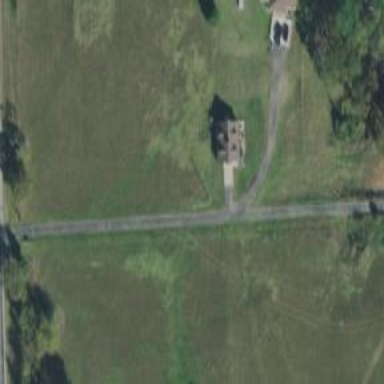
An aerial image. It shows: Driveway.